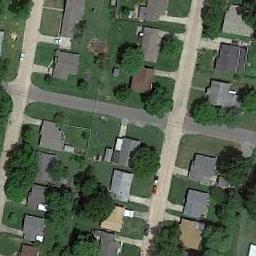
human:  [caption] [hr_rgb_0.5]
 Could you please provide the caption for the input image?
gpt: The medium residential is on the grass next to the road .

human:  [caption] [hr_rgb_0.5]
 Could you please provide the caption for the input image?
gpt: There are two rows of houses in a medium-sized residential area .

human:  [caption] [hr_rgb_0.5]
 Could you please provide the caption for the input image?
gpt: The medium residential area has some neatly arranged houses on the grass and some roads go through the medium residential area .

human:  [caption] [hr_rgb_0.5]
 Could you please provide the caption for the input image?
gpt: There are some buildings on green lawns on the medium residential area .

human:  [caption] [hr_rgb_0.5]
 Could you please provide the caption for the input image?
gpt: There are many buildings of different shapes and sizes in medium residential area .